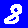
Digit: 8